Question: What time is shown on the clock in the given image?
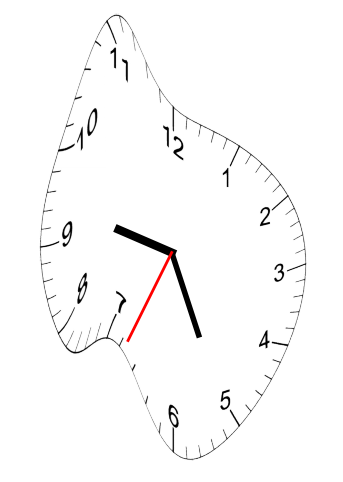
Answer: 09:25:34